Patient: sex F, age 56
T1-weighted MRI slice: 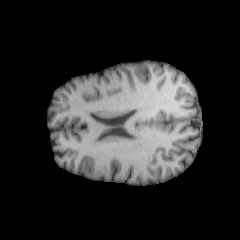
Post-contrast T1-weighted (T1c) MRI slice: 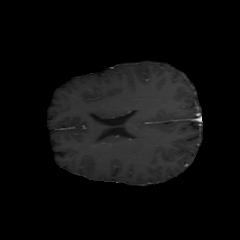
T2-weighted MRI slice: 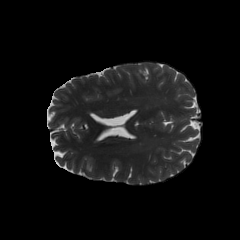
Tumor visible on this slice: no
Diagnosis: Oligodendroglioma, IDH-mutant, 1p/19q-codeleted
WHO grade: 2